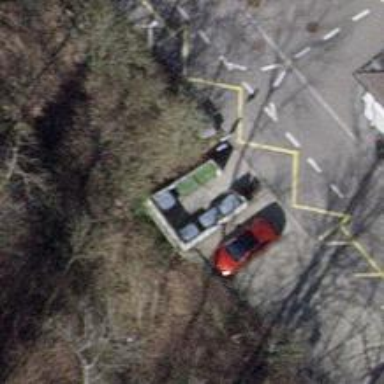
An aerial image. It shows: Bus stop with platform for public transport.